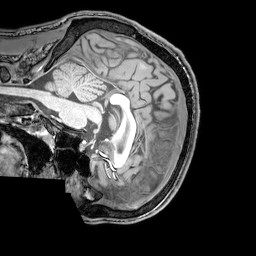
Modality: T1w
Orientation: sagittal
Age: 22
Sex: male
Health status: healthy
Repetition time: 0.081 s
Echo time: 0.037 s